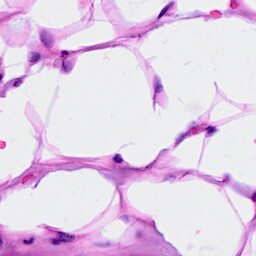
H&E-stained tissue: Breast